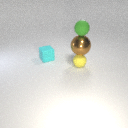
small green rubber sphere above large brown metal sphere